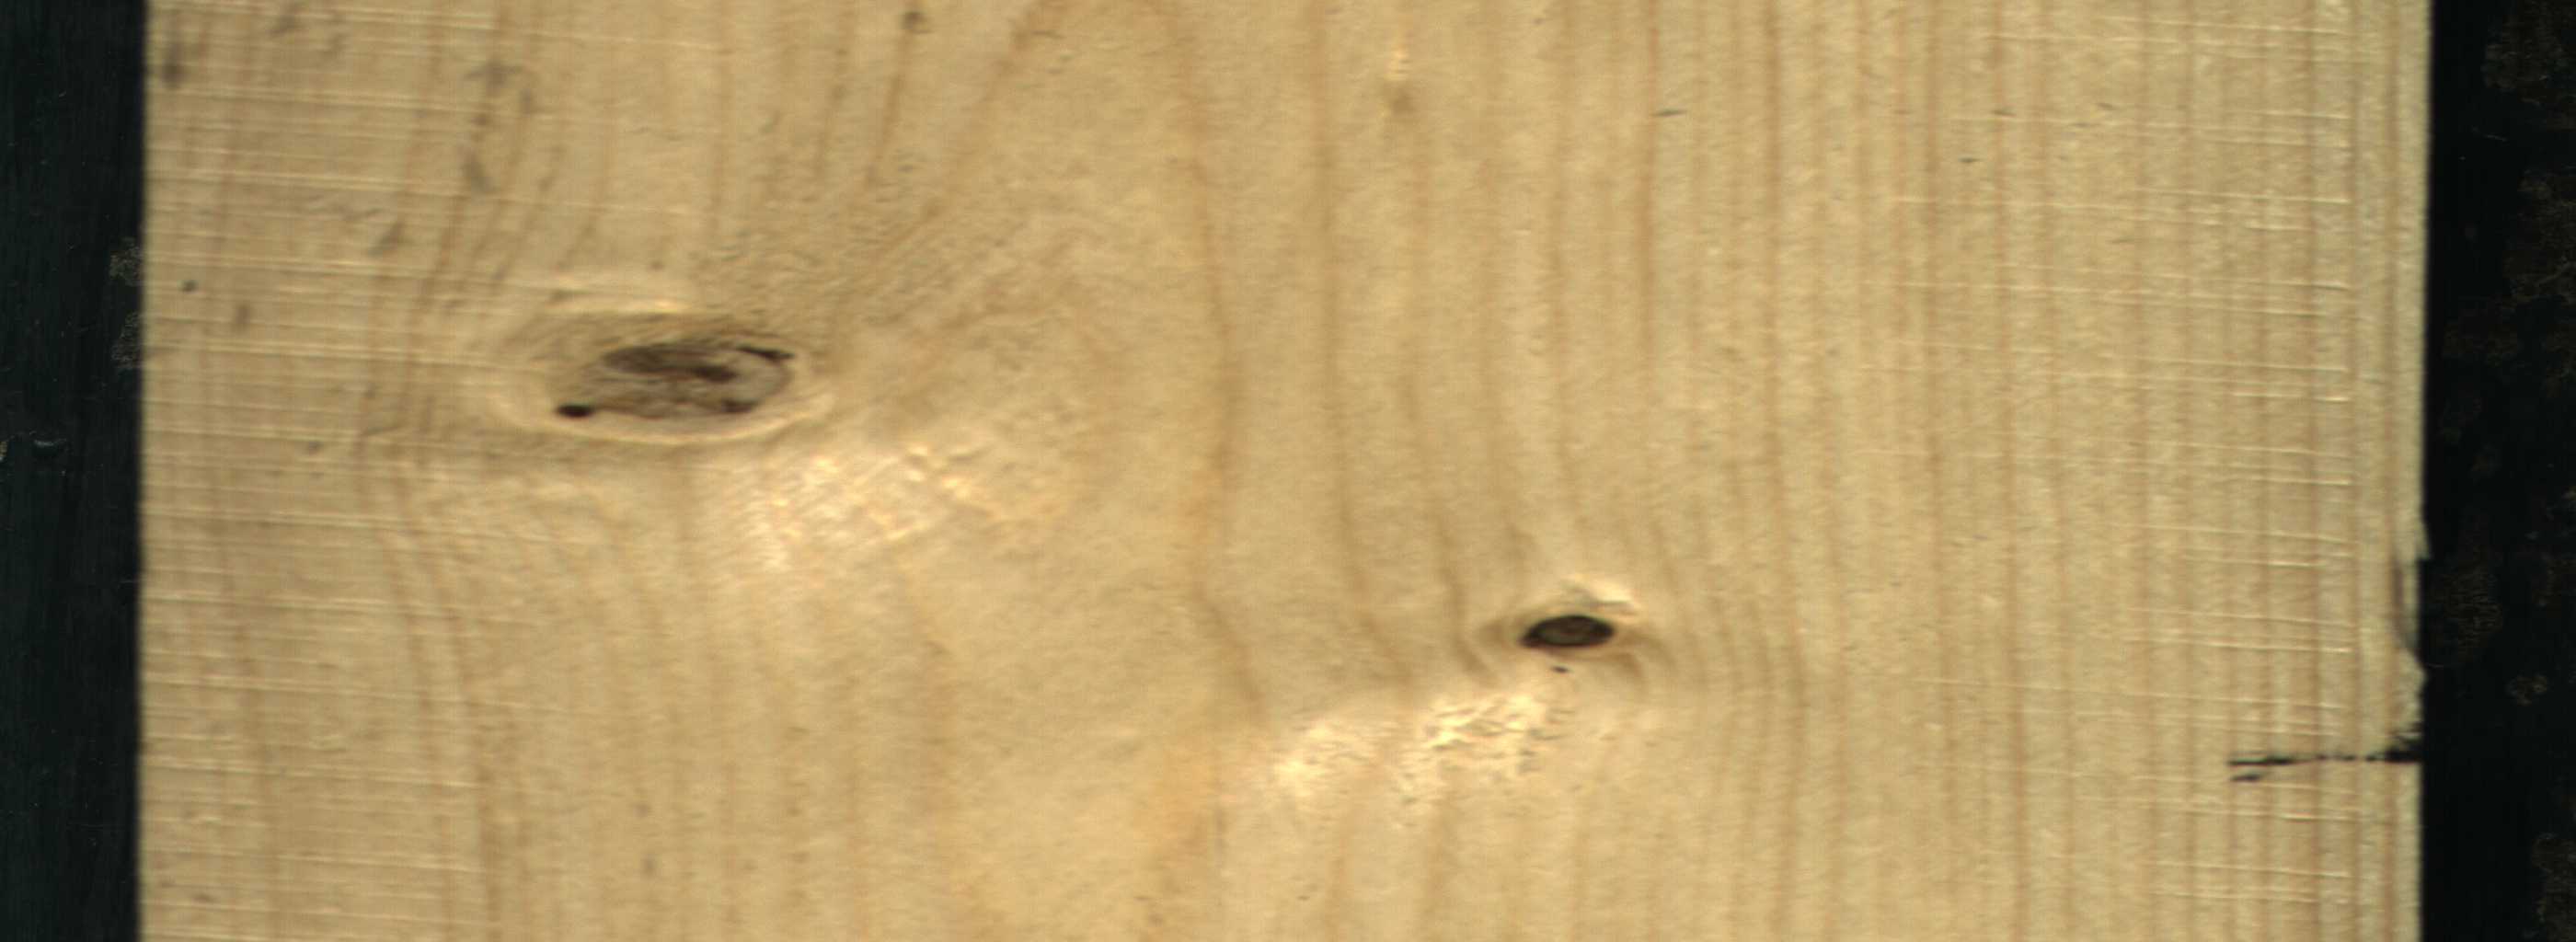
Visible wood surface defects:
Dead_Knot
Live_Knot